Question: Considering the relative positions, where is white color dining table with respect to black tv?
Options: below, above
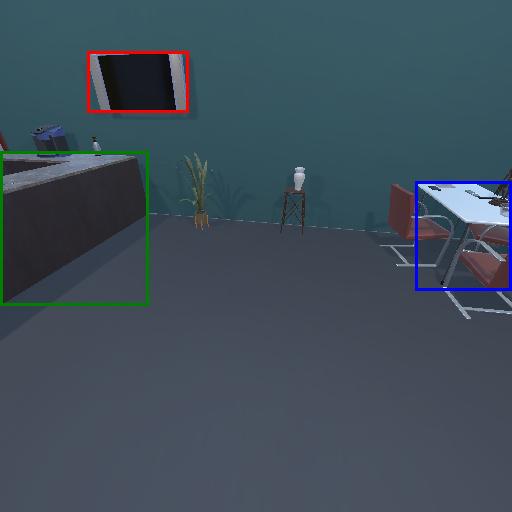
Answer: below